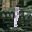
Label: 1